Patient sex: F
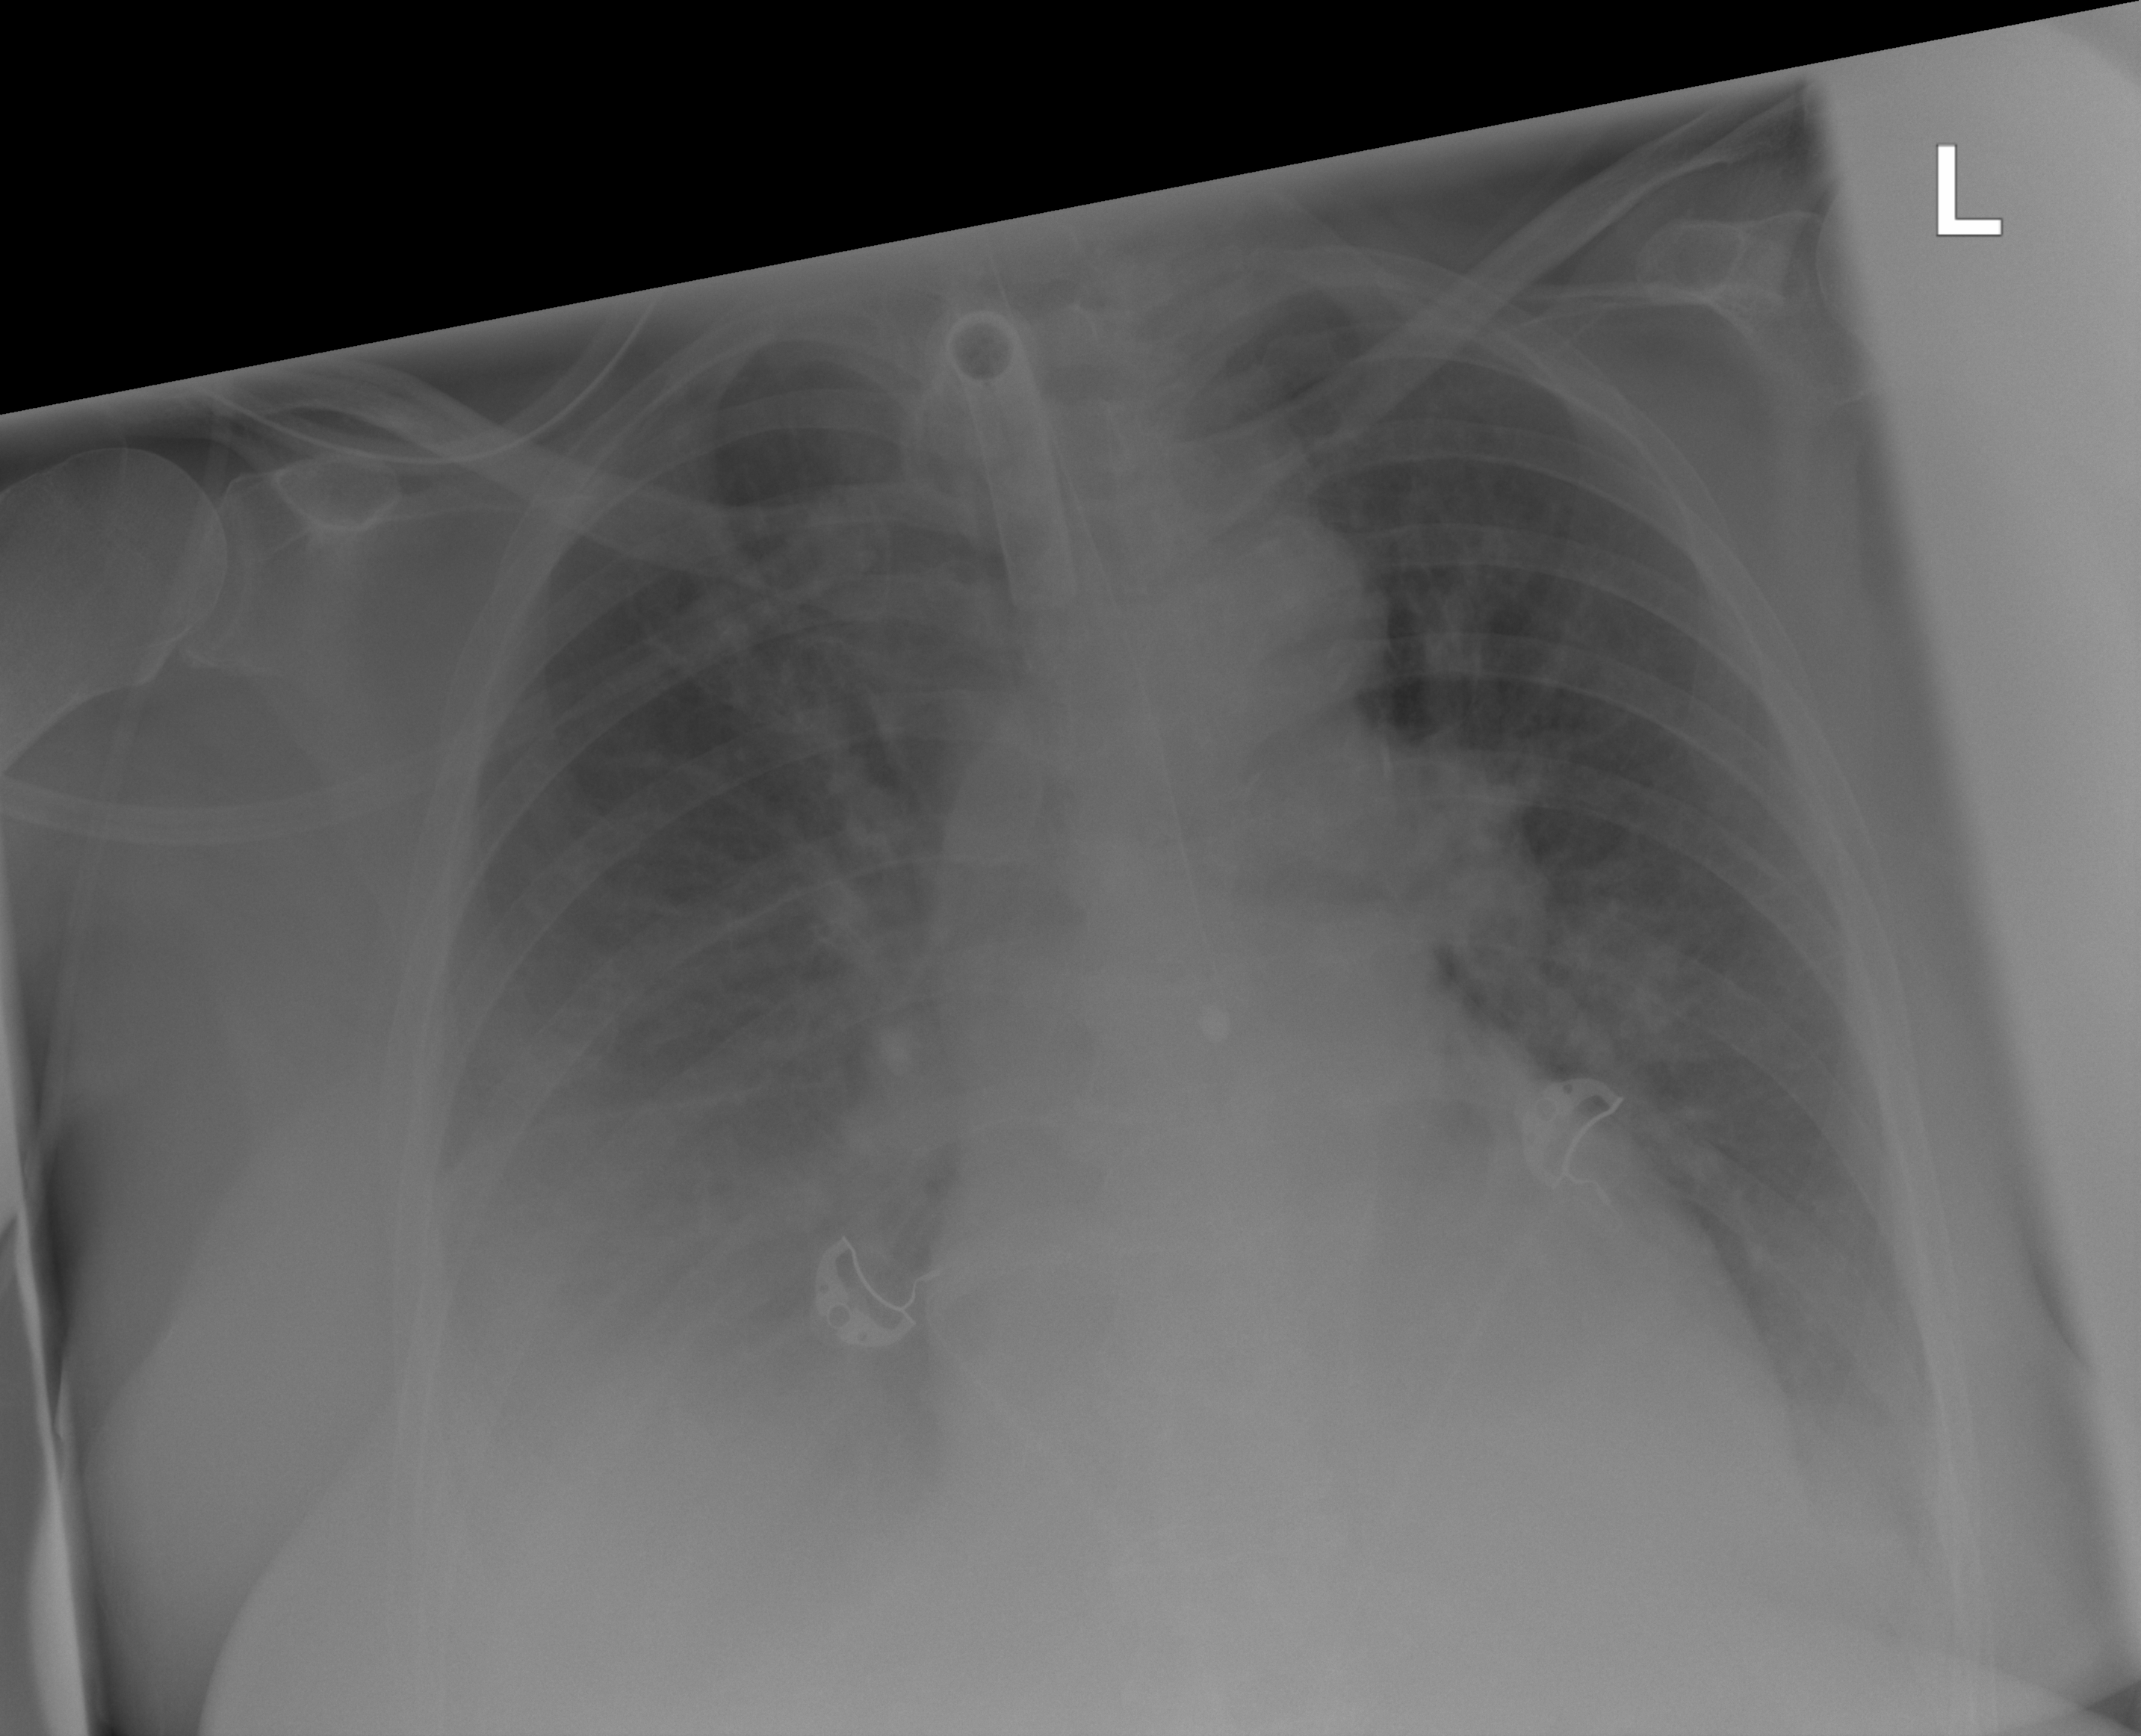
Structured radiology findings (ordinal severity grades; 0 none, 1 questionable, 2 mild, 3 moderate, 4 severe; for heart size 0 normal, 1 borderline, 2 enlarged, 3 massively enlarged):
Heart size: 0
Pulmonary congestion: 2
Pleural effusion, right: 3
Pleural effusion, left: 2
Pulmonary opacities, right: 1
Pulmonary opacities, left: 1
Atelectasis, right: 3
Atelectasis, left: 2